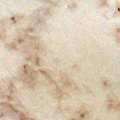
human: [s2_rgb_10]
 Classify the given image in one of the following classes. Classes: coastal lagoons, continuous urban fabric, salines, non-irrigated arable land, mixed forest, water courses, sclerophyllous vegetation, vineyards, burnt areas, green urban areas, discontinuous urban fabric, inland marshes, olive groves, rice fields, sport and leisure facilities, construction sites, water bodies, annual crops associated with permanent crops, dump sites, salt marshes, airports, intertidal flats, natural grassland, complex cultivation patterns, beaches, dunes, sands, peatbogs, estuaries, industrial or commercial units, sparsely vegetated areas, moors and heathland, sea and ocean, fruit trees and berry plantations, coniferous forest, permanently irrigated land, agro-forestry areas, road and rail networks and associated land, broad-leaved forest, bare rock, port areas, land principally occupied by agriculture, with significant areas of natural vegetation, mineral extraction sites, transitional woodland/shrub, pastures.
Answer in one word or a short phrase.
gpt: water bodies